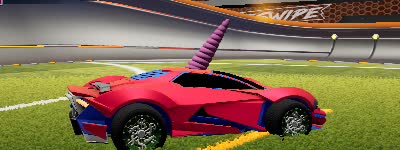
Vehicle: werewolf